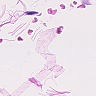
Metastatic tissue present: no